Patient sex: M
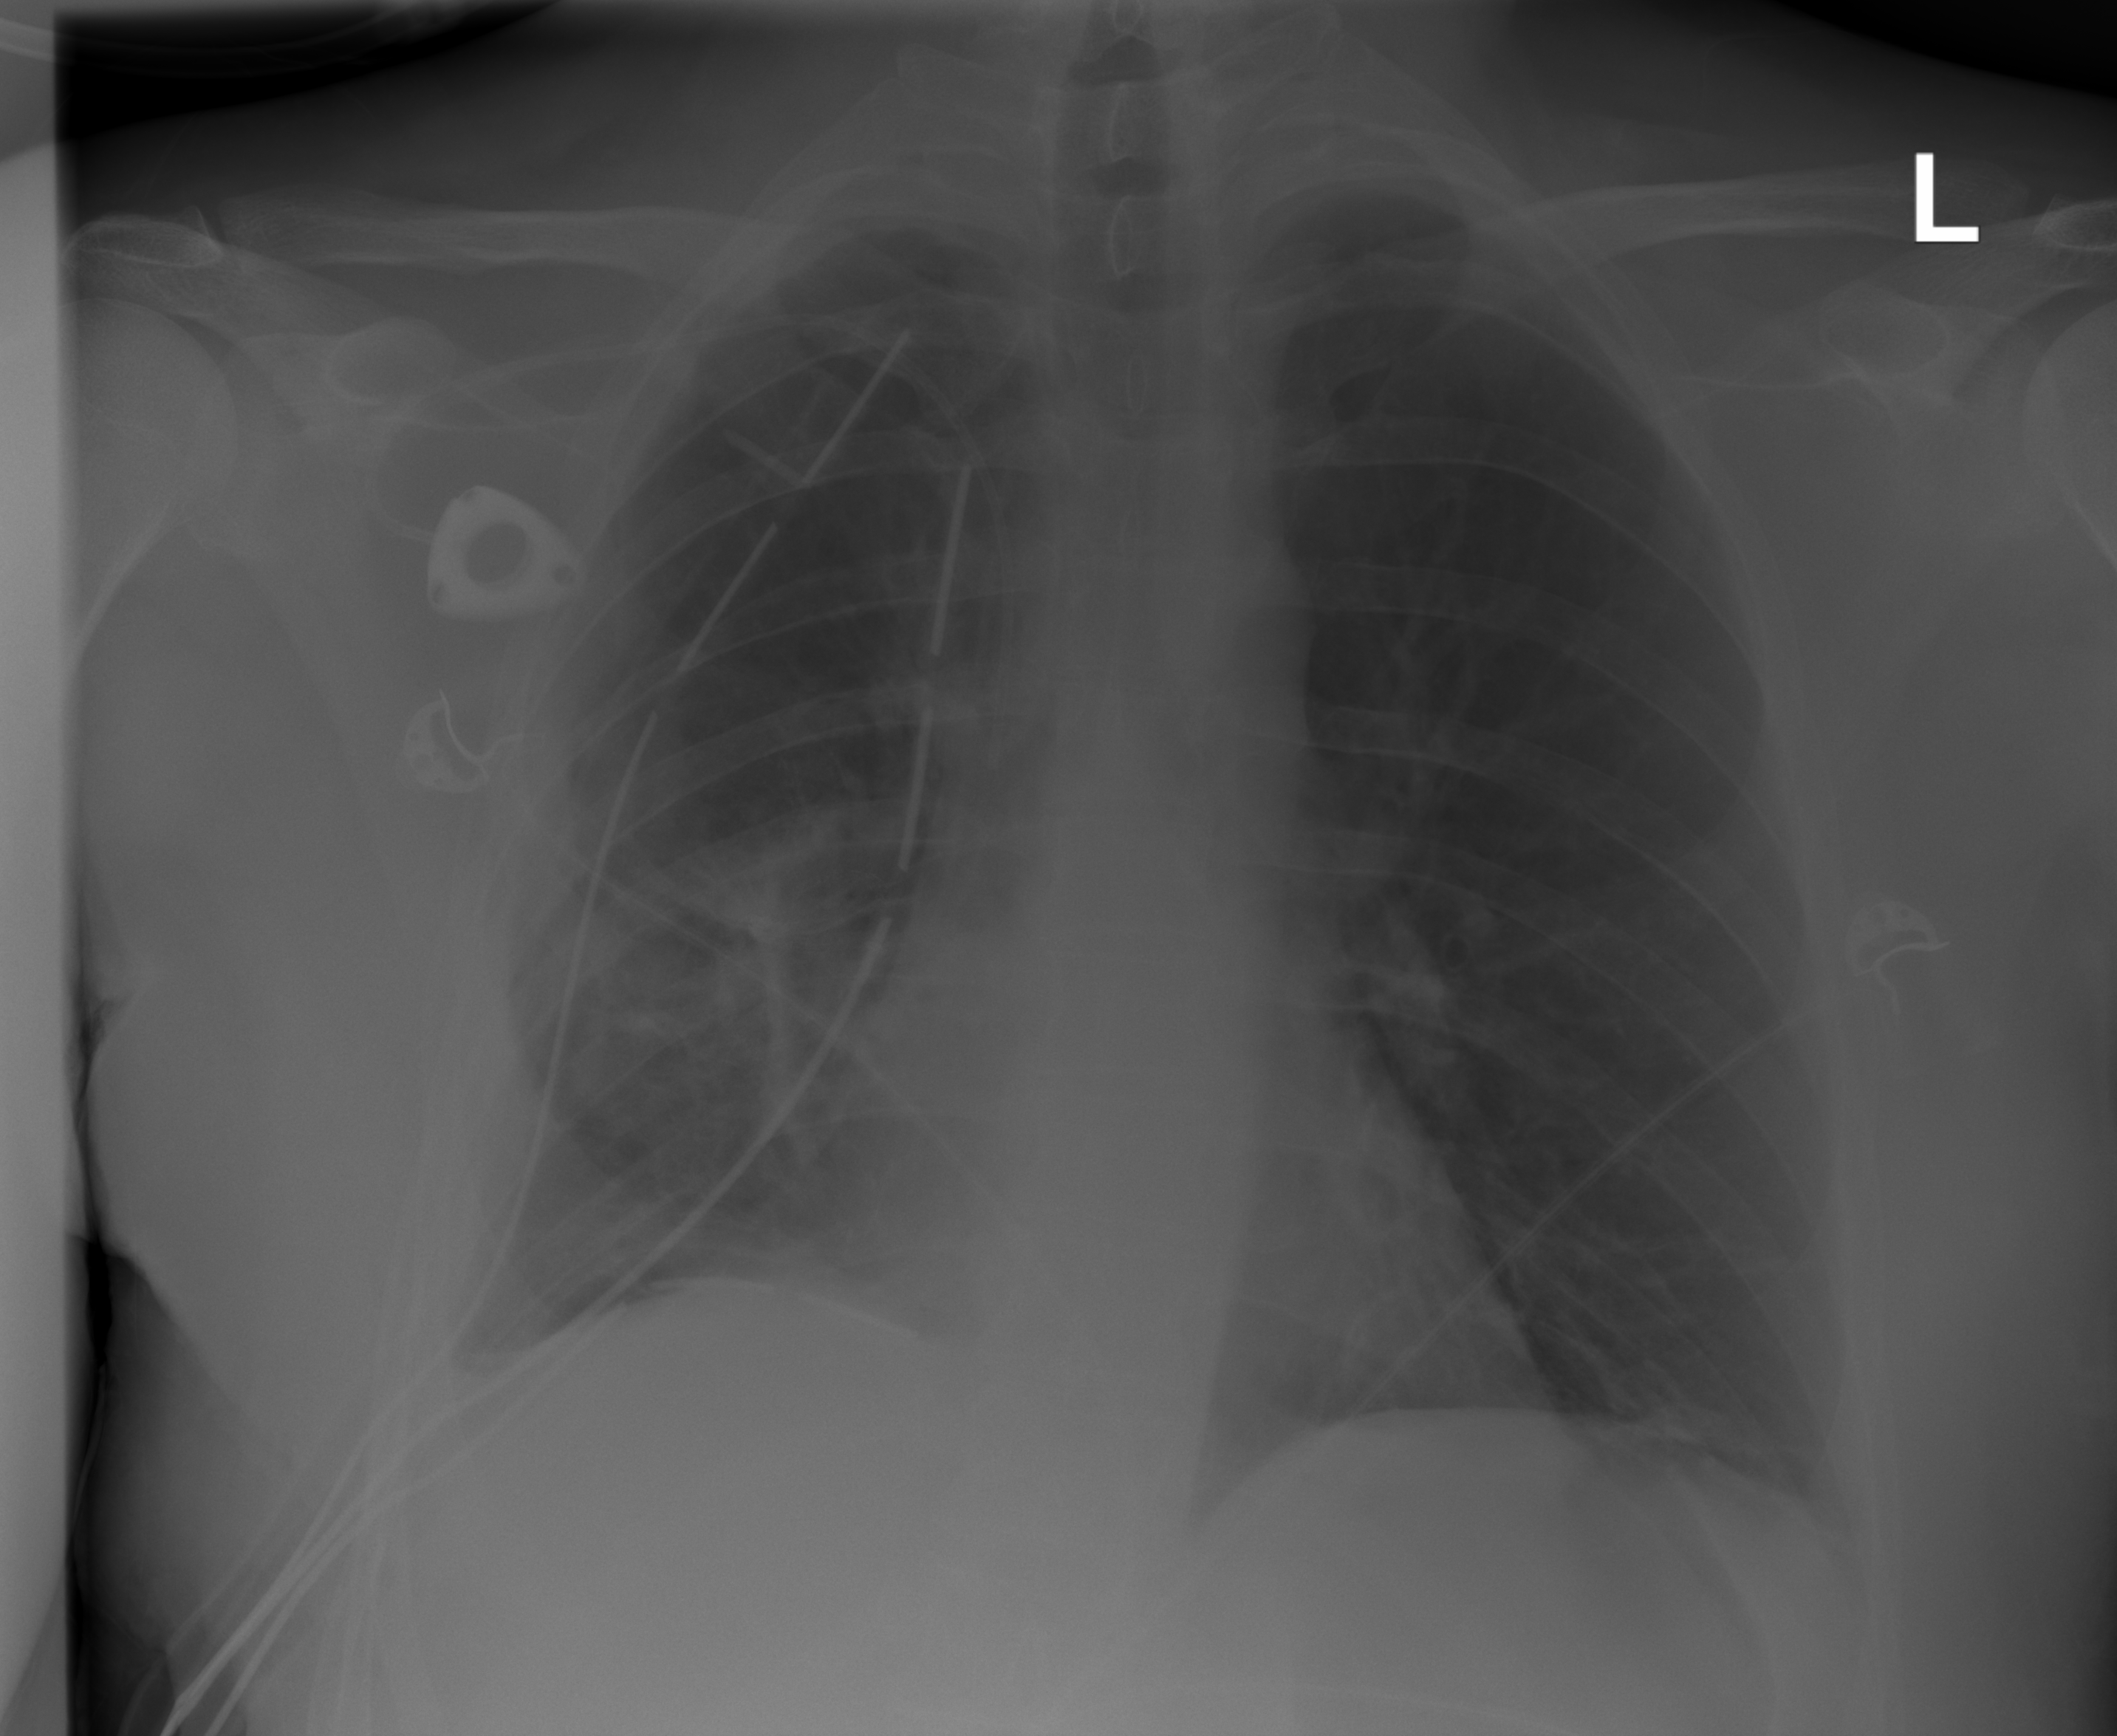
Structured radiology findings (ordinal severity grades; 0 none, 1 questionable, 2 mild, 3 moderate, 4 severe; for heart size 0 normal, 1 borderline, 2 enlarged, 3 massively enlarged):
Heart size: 0
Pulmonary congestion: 0
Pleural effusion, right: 0
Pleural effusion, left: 0
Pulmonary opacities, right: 0
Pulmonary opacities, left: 0
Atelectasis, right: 2
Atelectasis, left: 0